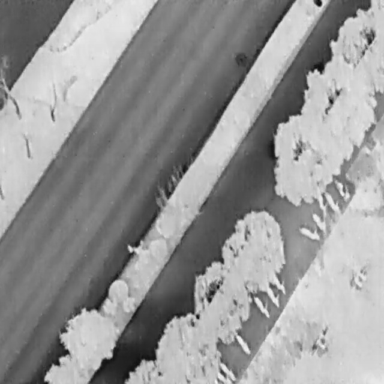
There are ten Bicycles in the infrared image.